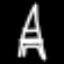
Label: The Eiffel Tower